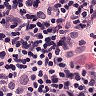
Metastatic tissue present: yes